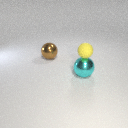
small yellow rubber sphere above large cyan metal sphere